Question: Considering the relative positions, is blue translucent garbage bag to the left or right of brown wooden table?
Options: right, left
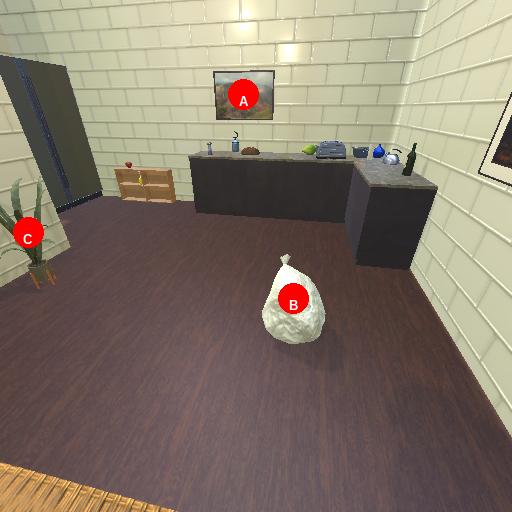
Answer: right